Interaction volume radius: 10 \u00c5
Interaction volume height: 35 \u00c5
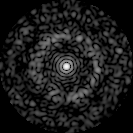
Disorder parameter: 0.8426